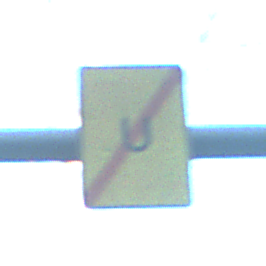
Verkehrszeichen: EndeUmleitung
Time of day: MorningAfternoon
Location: Outdoor (Nature)
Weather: Clear
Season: NotSpecified
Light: Natural